Question: We have introduced a new model to our Datastore a few days ago. Surprisingly I still get Index warnings
'''
W 2014-02-09 03:38:28.480
suspended generator run_to_queue(query.py:938) raised NeedIndexError(no matching index found.
The suggested index for this query is:
- kind: FeelTrackerRecord
ancestor: yes
properties:
- name: timestamp)
W 2014-02-09 03:38:28.480
suspended generator helper(context.py:814) raised NeedIndexError(no matching index found.
The suggested index for this query is:
- kind: FeelTrackerRecord
ancestor: yes
properties:
- name: timestamp)
'''
even though the index is served under 'DataStore Indexes'

'''
indexes:
# AUTOGENERATED
# This index.yaml is automatically updated whenever the dev_appserver
# detects that a new type of query is run. If you want to manage the
# index.yaml file manually, remove the above marker line (the line
# saying "# AUTOGENERATED"). If you want to manage some indexes
# manually, move them above the marker line. The index.yaml file is
# automatically uploaded to the admin console when you next deploy
# your application using appcfg.py.
- kind: FeelTrackerRecord
ancestor: yes
properties:
- name: record_date
- name: timestamp
'''
What am I missing please?
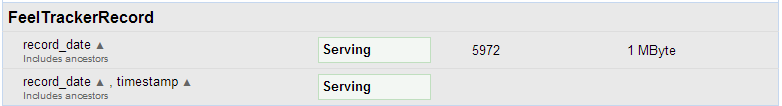
Answer: I mentioned in a comment your indexes don't match the required. The error says
'''
raised NeedIndexError(no matching index found.
The suggested index for this query is:
- kind: FeelTrackerRecord
ancestor: yes
properties:
- name: timestamp)
'''
However you the index you list is different
'''
- kind: FeelTrackerRecord
ancestor: yes
properties:
- name: record_date
- name: timestamp
'''
Do you see the difference ?
Just add the index as listed and update your indexes.